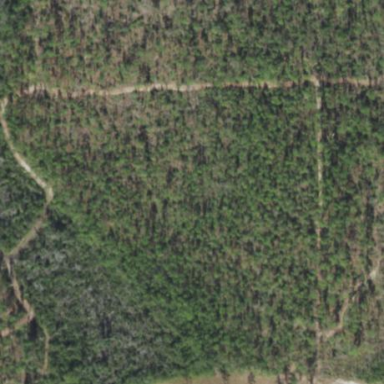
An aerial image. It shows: Forest area dominated by needle-leaved trees.